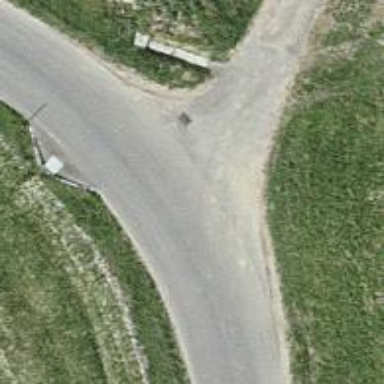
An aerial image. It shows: Unclassified road.